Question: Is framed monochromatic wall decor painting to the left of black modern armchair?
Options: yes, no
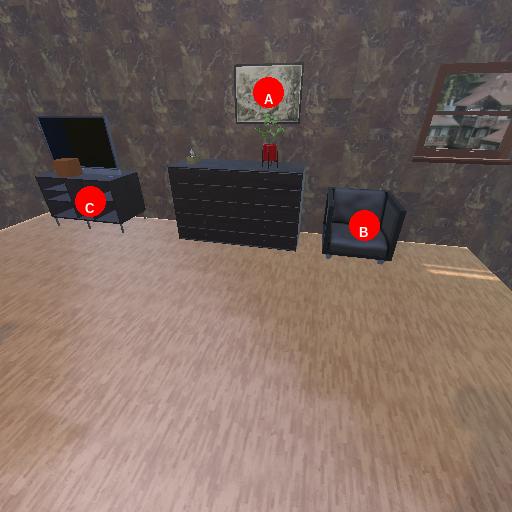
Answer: yes